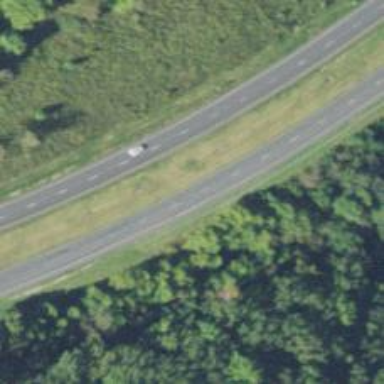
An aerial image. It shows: Trunk highway.